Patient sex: F
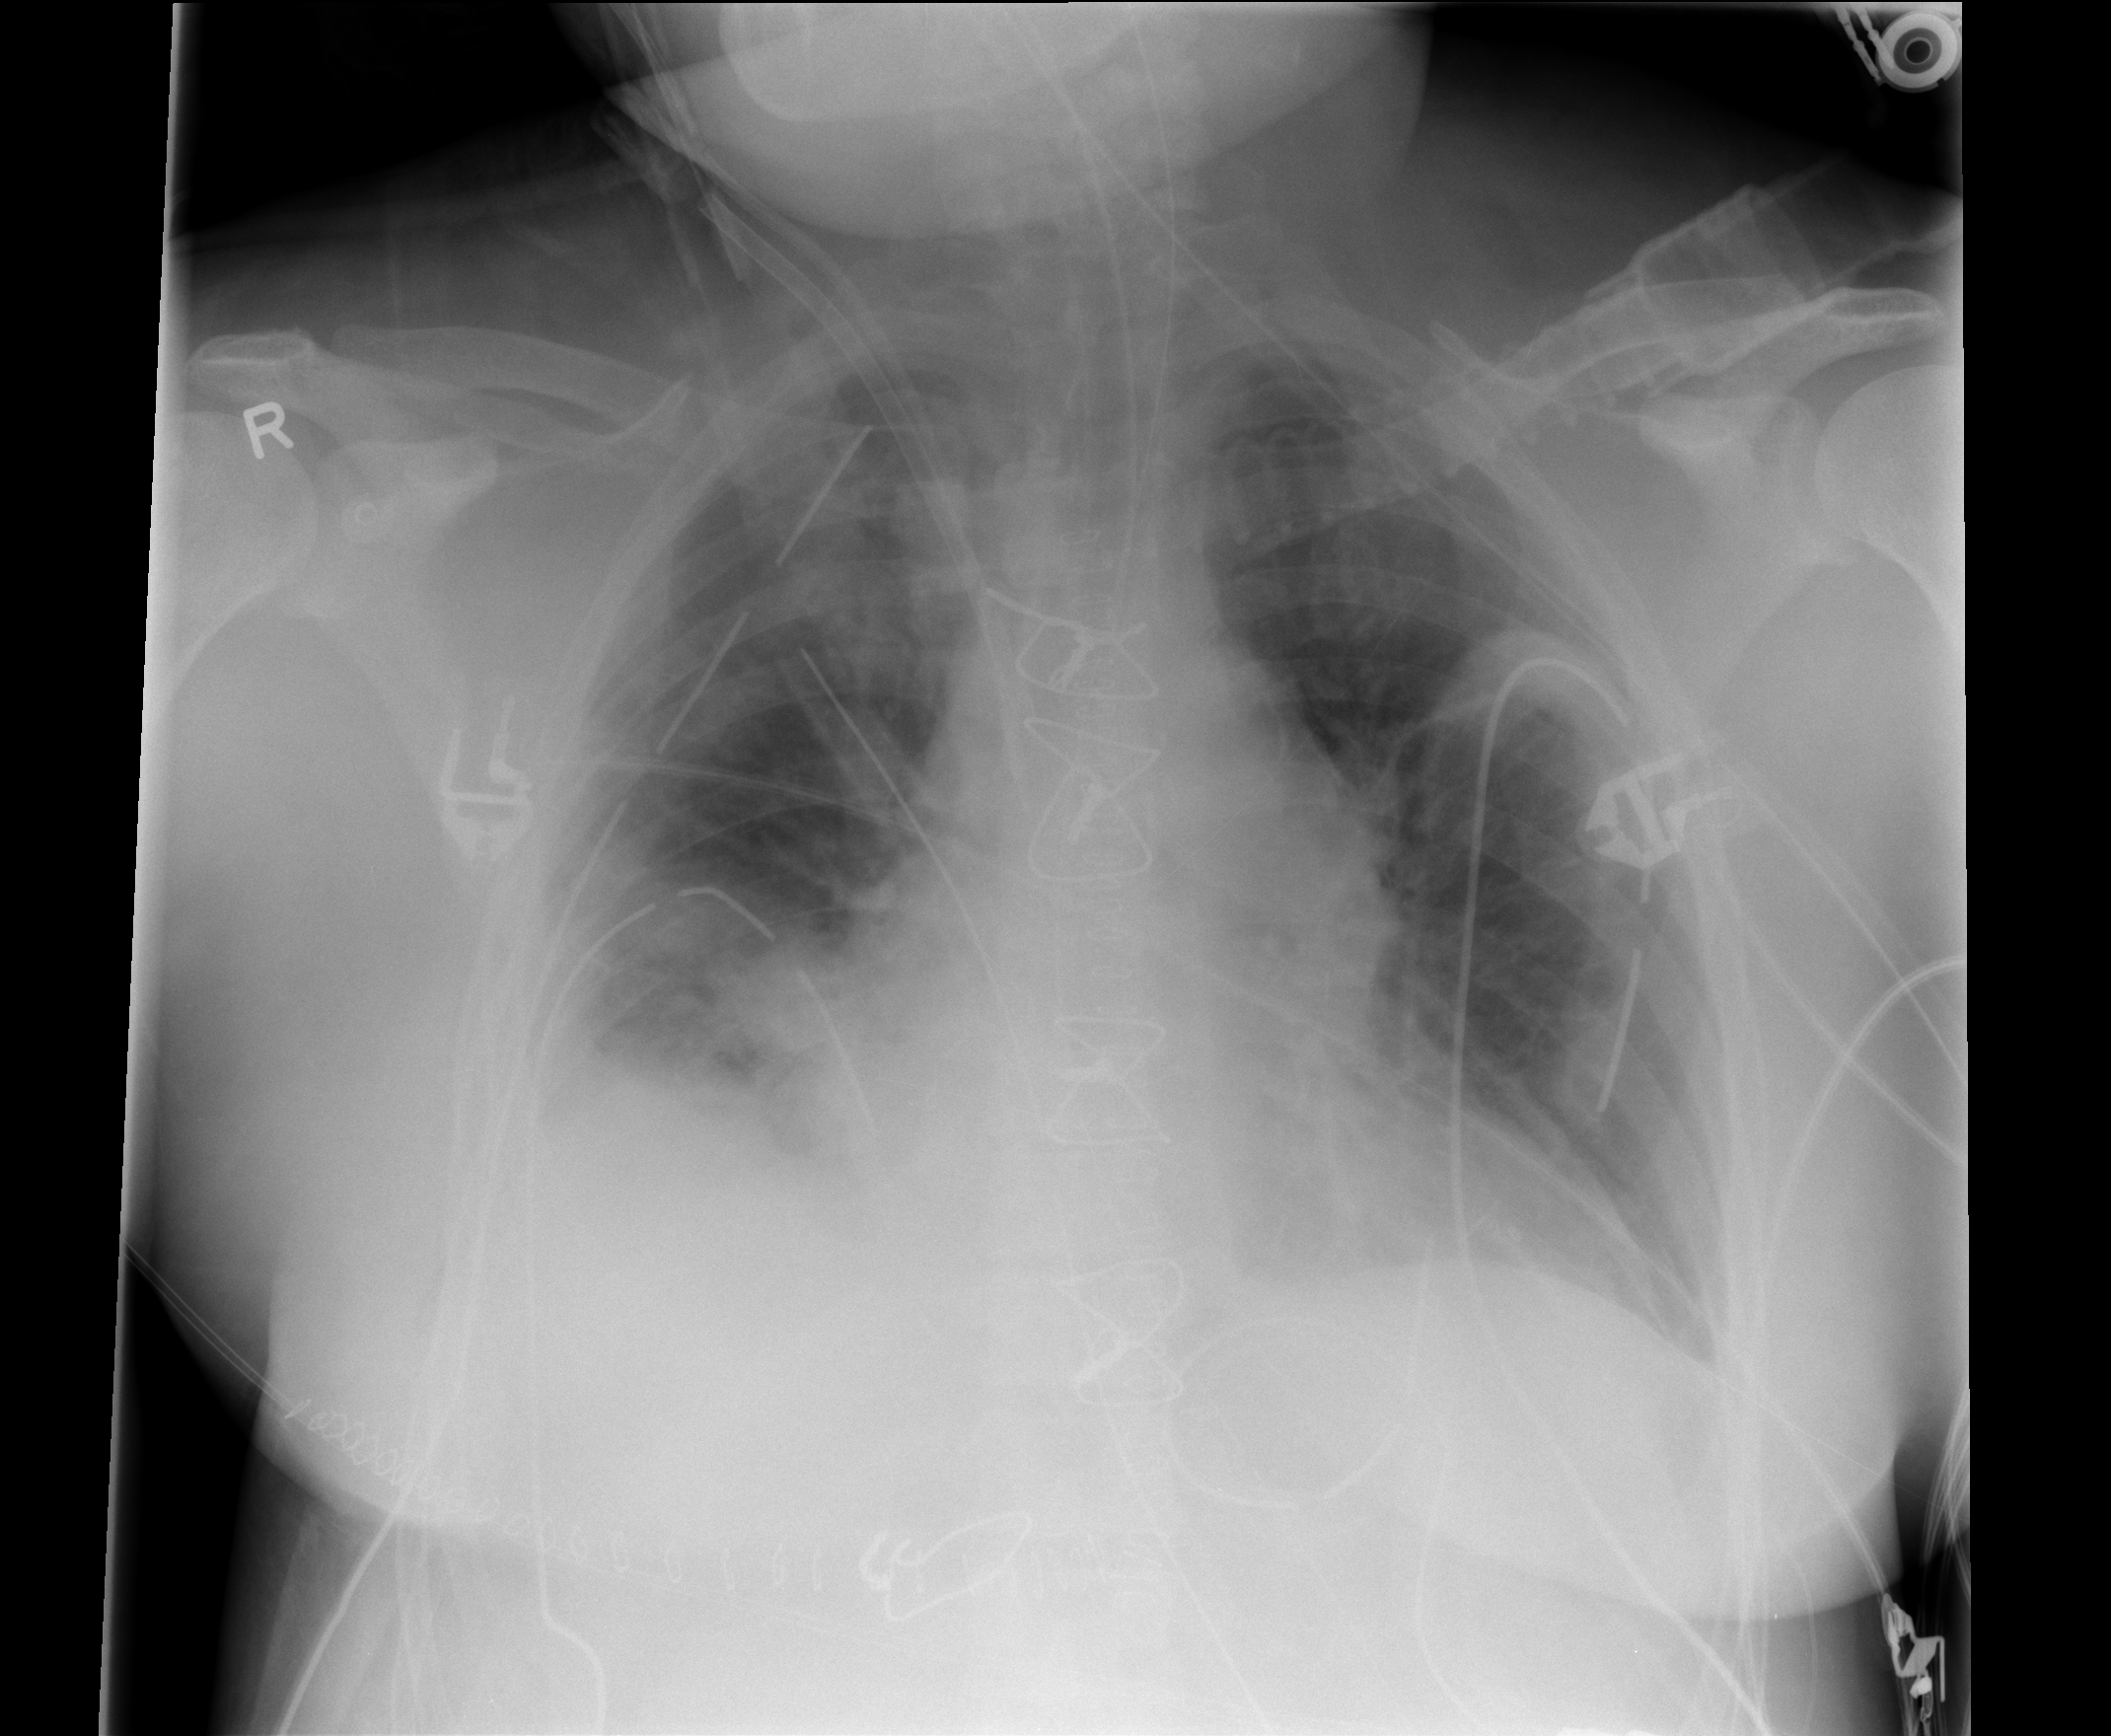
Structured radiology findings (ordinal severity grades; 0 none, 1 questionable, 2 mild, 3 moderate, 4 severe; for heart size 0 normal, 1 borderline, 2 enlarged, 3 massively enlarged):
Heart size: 2
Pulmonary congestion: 2
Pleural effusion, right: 2
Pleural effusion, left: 1
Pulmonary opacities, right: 0
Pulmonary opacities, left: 0
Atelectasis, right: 2
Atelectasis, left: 2